Field crop: maize
Growth stage: 2
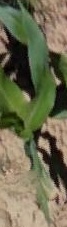
Species: maize